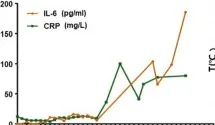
Changes of cytokines, temperature, and hematological examinations in this relapse/refractory diffuse large B cell lymphoma patient. (A) Graph showing IL-6 and CRP changes after CAR-T infusion.
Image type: pathology (immunostaining)